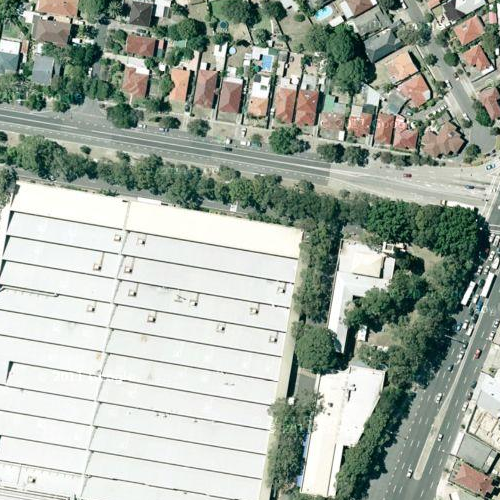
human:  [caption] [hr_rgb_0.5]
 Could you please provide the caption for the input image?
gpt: An industrial area with some white buildings densely arranged while some roads goes though .

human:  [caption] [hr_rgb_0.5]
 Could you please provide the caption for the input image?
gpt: Some roads with plants on the roadside pass through the industrial area .

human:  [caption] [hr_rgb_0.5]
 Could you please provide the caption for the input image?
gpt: There are some road with green plants on the roadside pass through the industrial area .

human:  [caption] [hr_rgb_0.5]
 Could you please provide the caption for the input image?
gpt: An industrial area with some white buildings densely arranged while some roads go through .

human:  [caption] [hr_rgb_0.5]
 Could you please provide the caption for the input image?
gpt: An industrial area with some white buildings while some roads goes through this area .